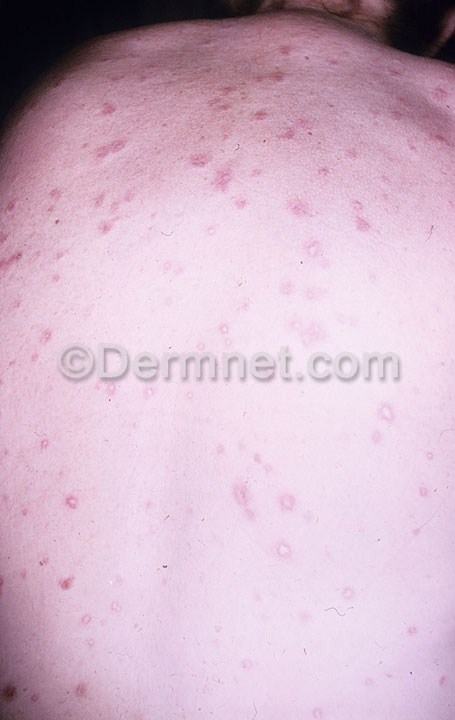
Disease: Systemic Disease